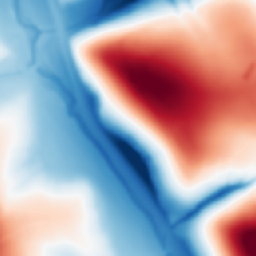
Category: multiscale
Decomposition family: dog_multiscale
Decomposition parameters: sigma_ratio: 2
n_scales: 5
base_sigma: 2
Upsampling method: nearest
Upsampling parameters: scale: 8
Upsampling scale: 8